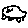
Label: car